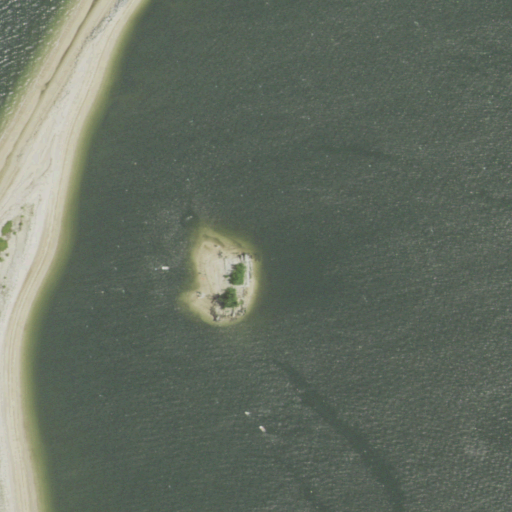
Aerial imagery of island in New York named Sand City Island containing open water, barren land, and grassland